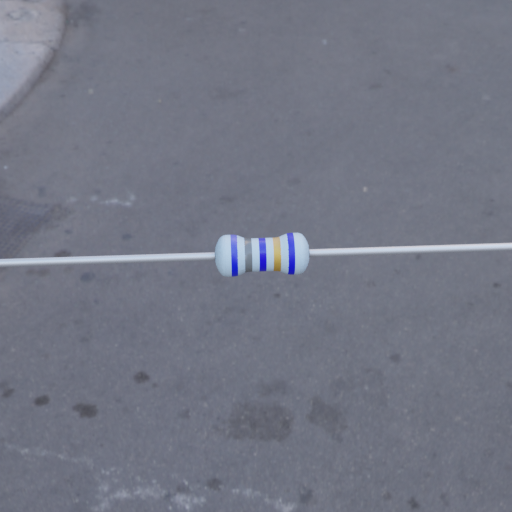
Resistor colour bands (in order): blue, gray, blue, gold, blue